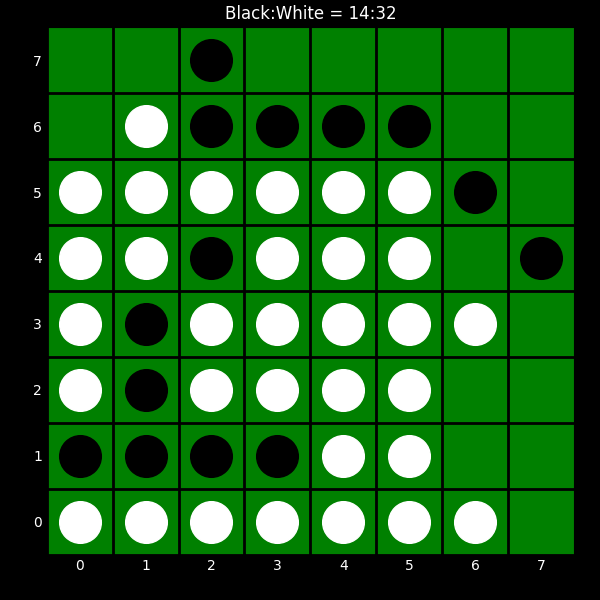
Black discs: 14
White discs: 32